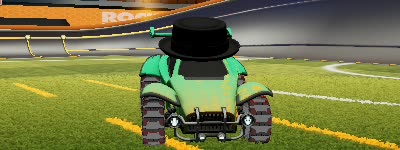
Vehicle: octane